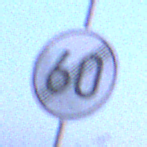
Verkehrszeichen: EndeGeschwindigkeit60
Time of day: SunriseSunset
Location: Outdoor (Nature)
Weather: Clear
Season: NotSpecified
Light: Natural